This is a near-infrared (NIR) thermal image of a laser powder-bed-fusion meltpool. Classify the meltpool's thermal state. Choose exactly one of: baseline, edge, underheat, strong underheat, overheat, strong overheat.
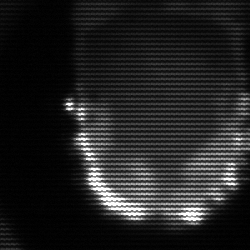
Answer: baseline